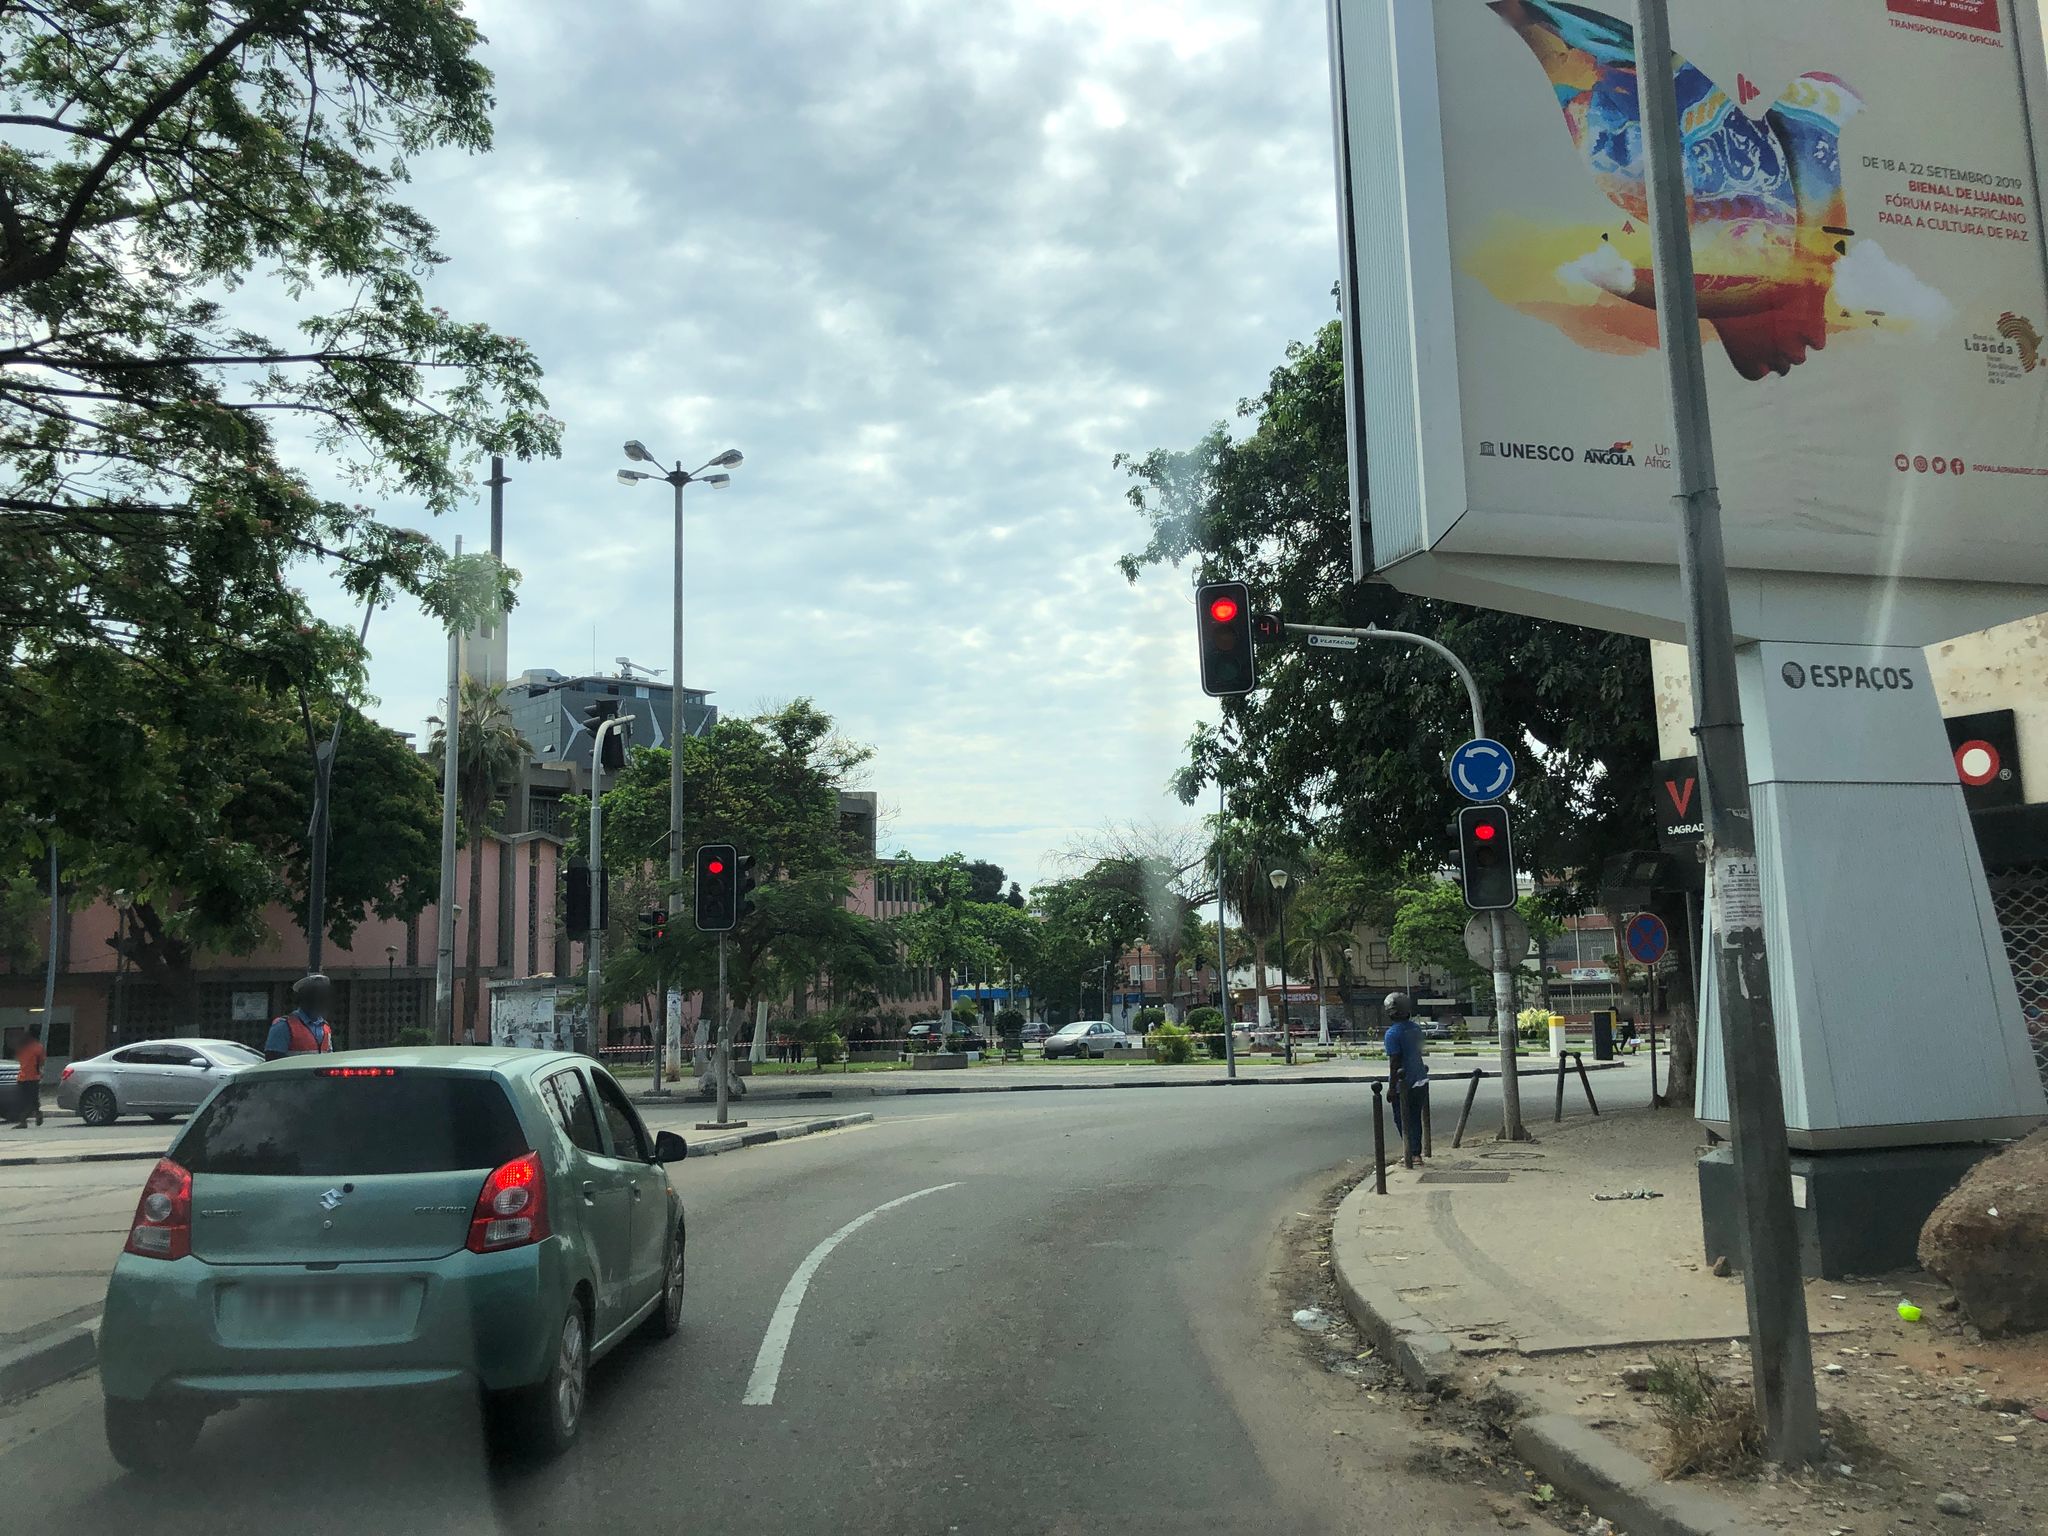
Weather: clear
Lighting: day
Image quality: good
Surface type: driving surface
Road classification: service
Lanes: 2
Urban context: urban centre
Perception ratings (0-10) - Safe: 2.47, Lively: 7.42, Beautiful: 5.7, Boring: 2.22, Depressing: 7.6, Wealthy: 1.31